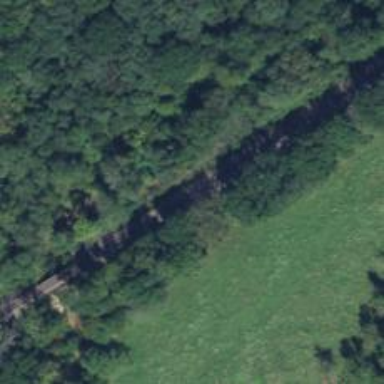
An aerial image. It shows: Railway track.